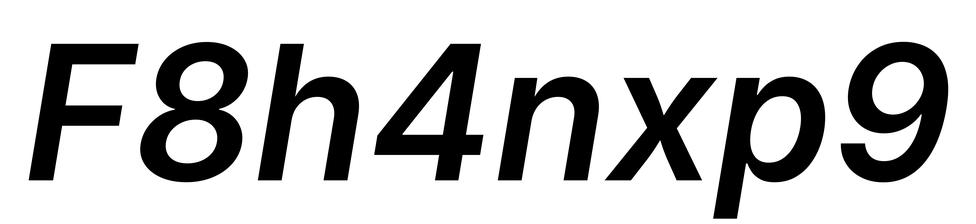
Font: Inter-Italic_SemiBold_Italic